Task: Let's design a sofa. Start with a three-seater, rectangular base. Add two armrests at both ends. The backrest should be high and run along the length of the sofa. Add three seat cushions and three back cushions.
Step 370:
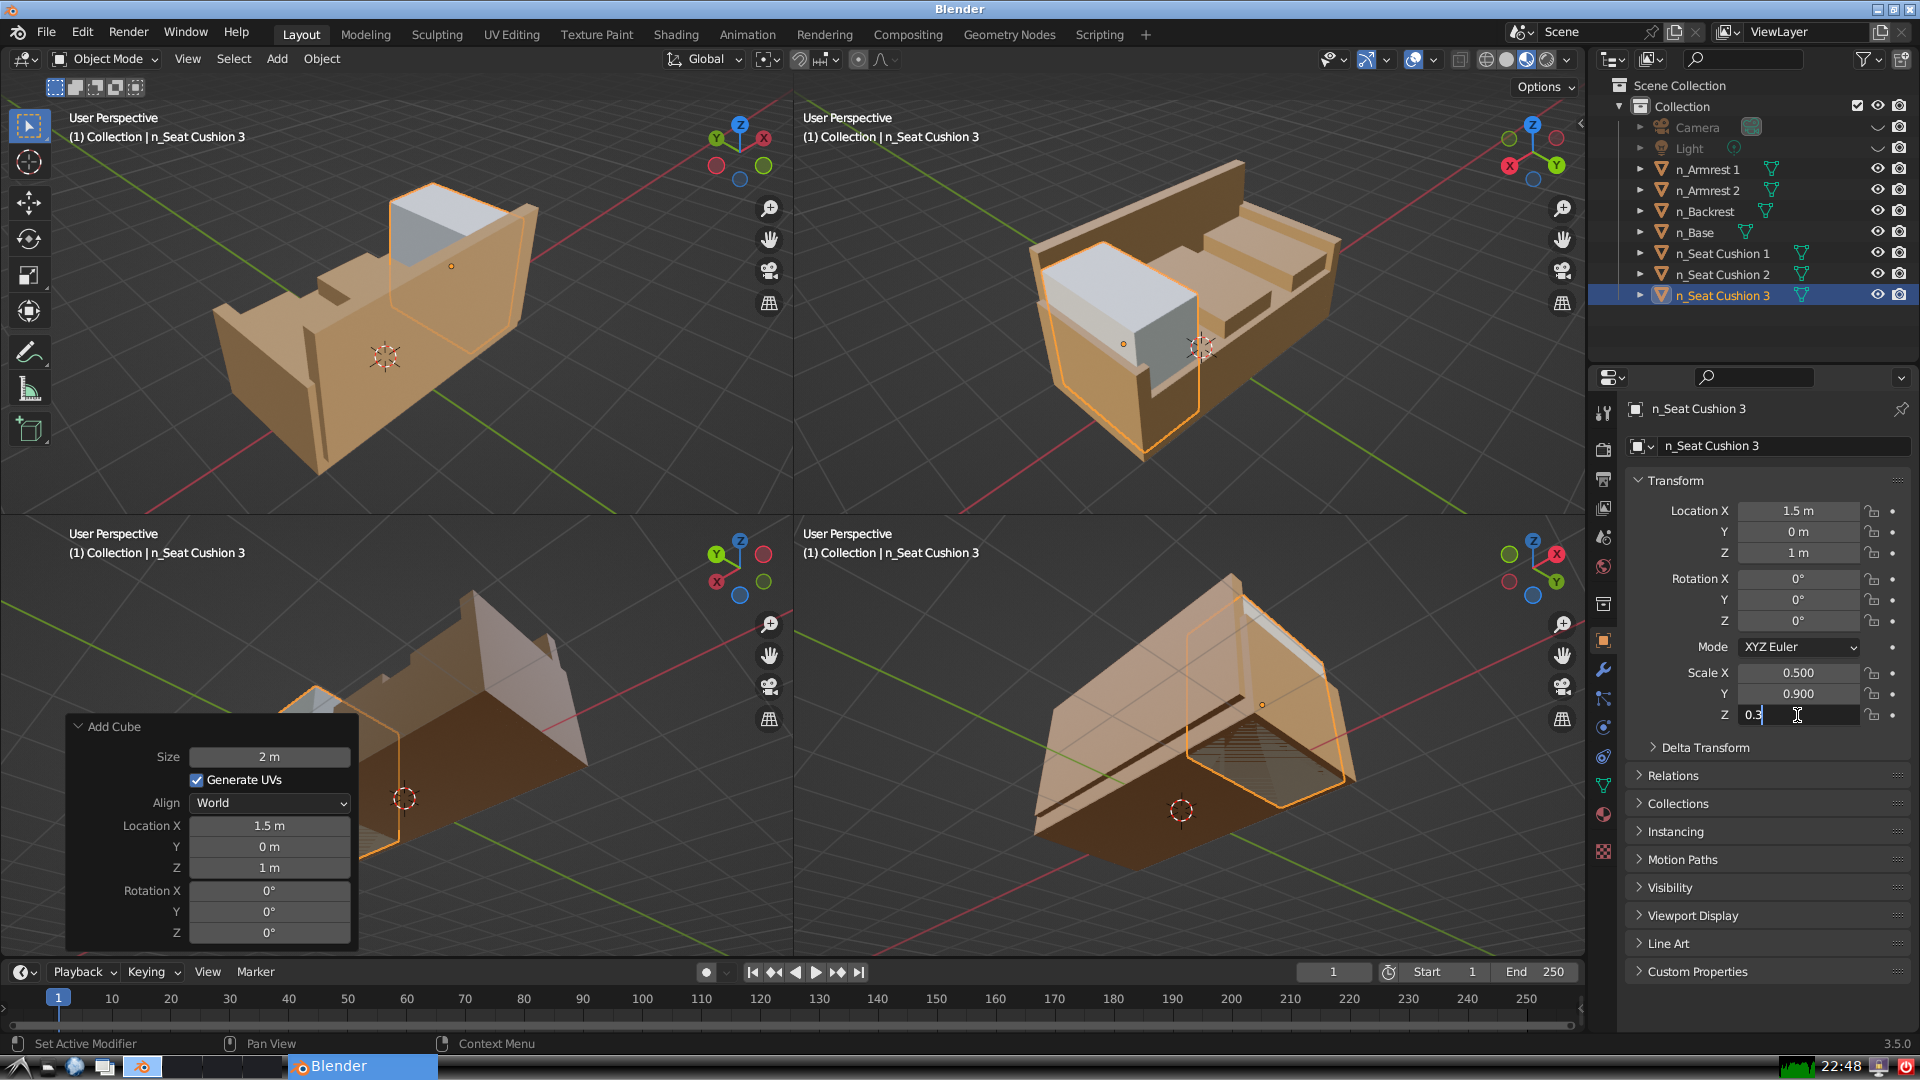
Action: {"key_press": ['Return']}